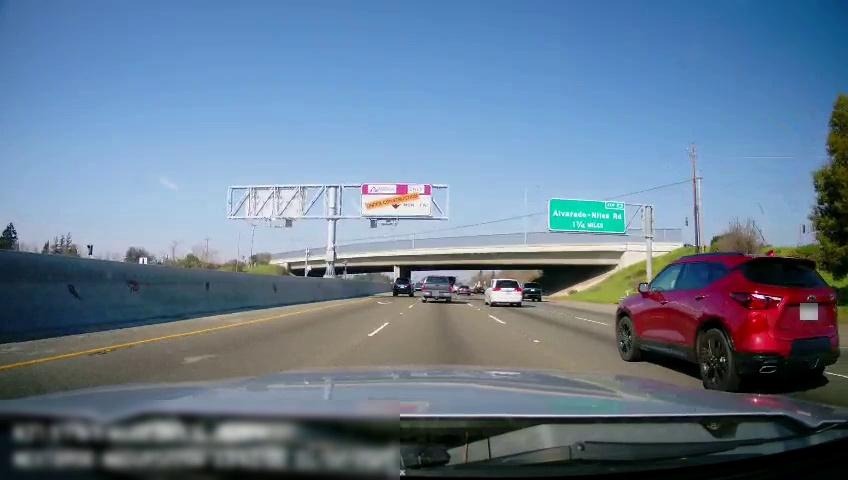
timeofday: Day
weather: Sunny
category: Drivable Space
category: Vehicles | Truck
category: Vehicles | SUV
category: Vehicles | Truck
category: Vehicles | SUV
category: Vehicles | SUV
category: Vehicles | SUV
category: Vehicles | Car
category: Lanes | Alternate Lane
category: Lanes | Current Lane
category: Lanes | Alternate Lane
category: Lanes | Alternate Lane
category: Traffic | Signs
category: Traffic | Signs